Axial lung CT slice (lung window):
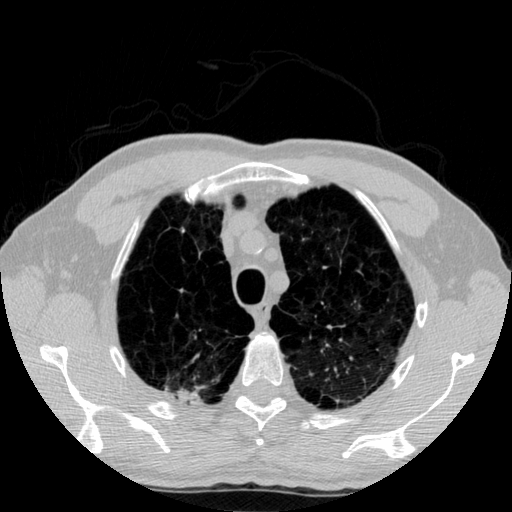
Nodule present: yes
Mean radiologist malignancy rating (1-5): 1